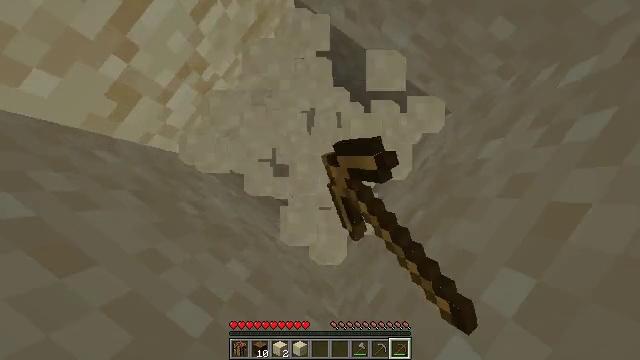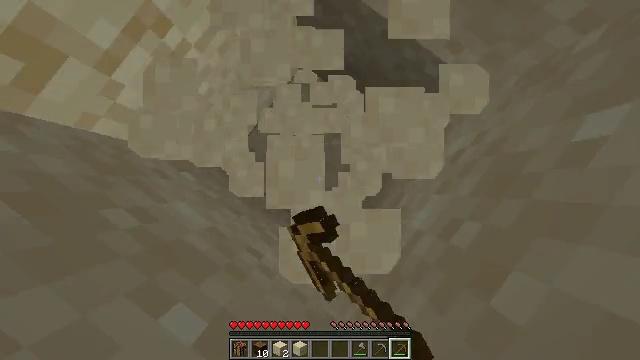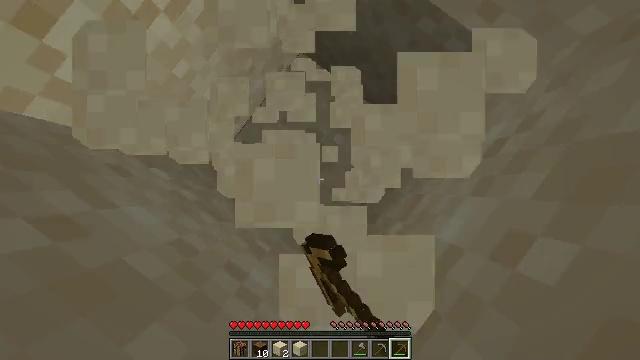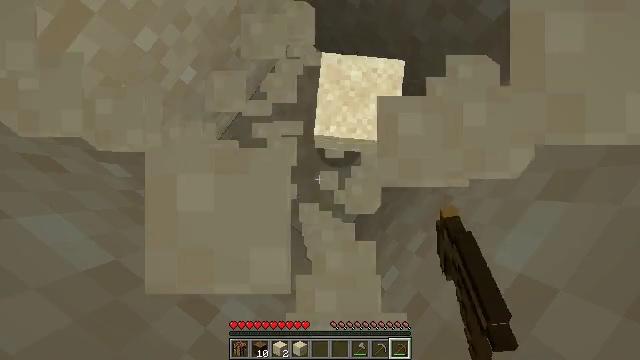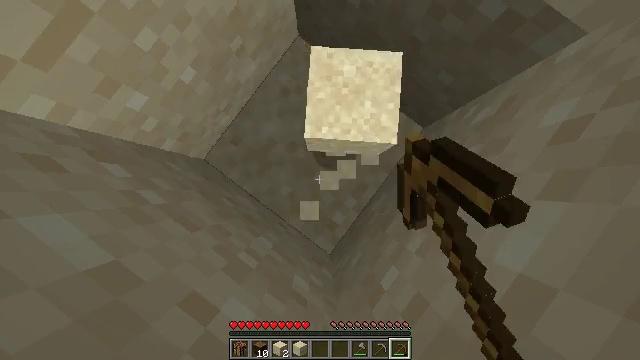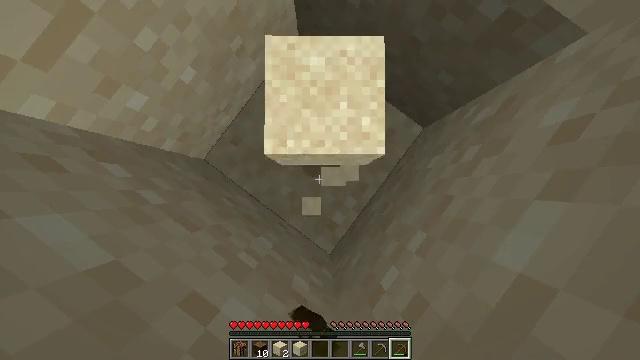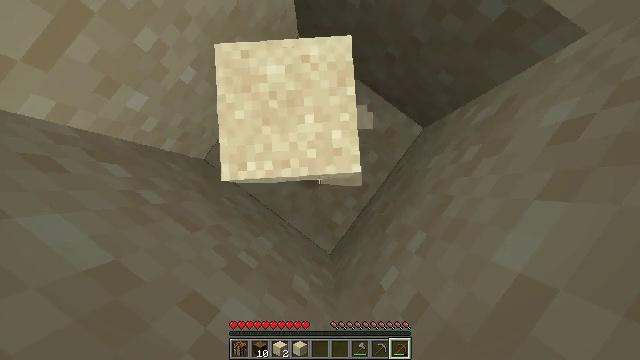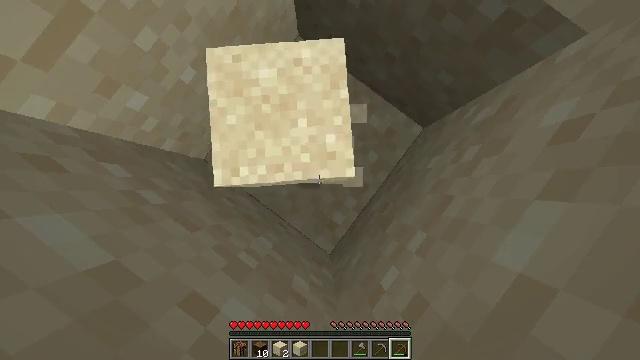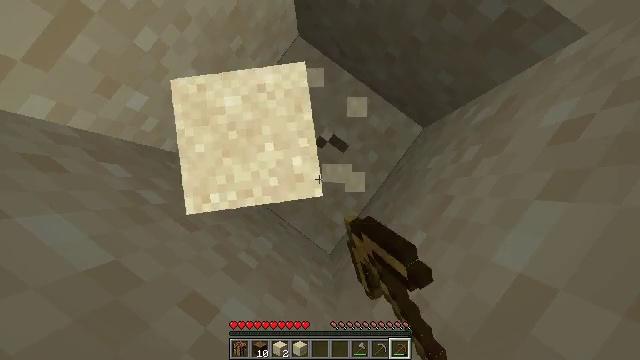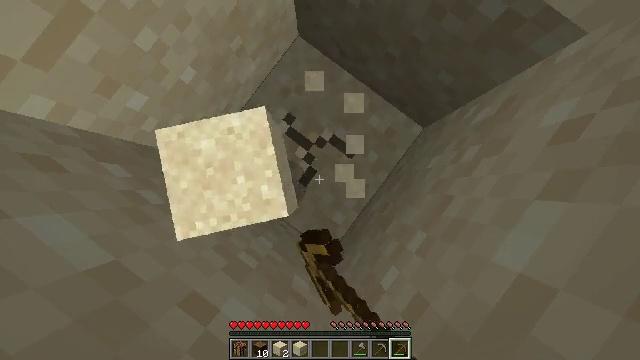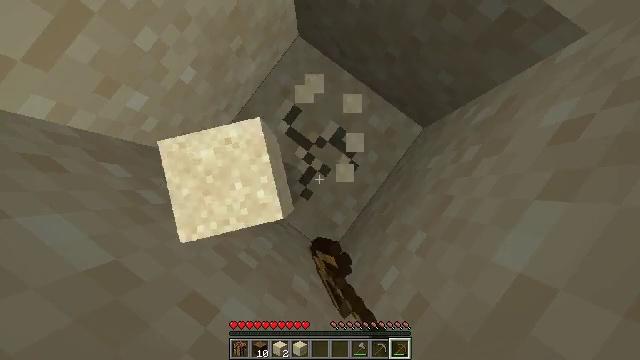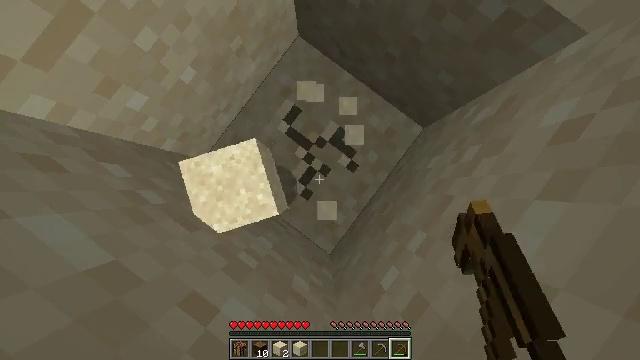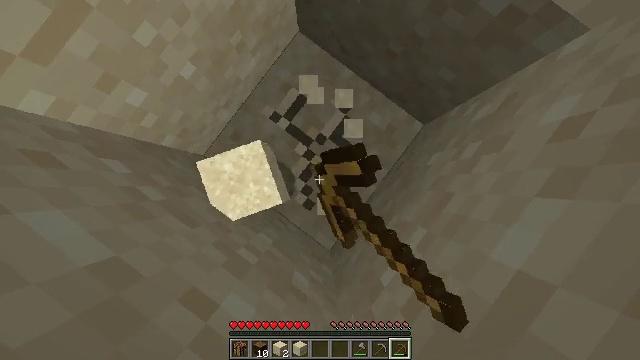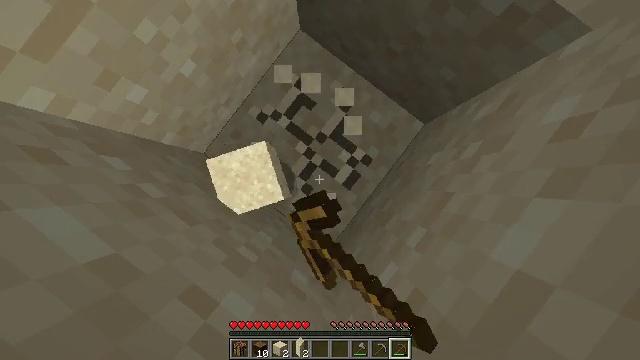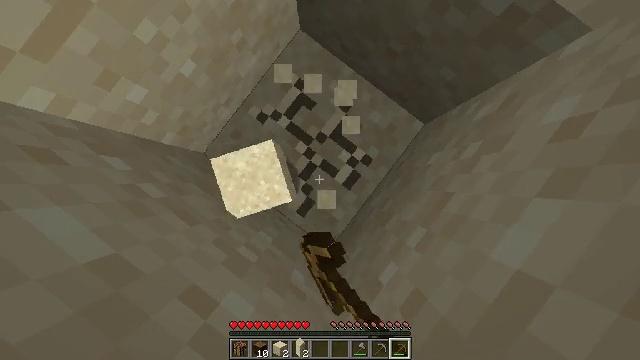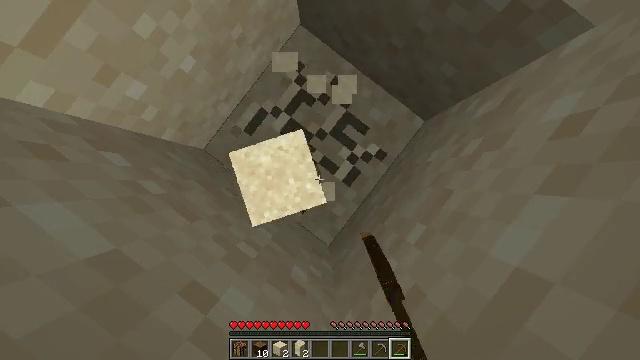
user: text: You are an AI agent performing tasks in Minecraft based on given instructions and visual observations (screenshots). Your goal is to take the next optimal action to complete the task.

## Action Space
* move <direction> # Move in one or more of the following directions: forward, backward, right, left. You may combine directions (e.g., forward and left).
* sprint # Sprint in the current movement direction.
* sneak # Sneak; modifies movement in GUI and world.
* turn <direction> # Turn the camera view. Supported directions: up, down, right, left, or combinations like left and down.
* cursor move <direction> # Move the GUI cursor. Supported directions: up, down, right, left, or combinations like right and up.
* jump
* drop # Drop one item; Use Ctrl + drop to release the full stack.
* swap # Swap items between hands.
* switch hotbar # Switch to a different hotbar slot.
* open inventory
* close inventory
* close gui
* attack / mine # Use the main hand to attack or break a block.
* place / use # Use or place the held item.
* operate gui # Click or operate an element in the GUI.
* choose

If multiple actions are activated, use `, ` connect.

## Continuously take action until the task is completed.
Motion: motion action
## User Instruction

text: Mine sand by the water.
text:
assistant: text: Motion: attack / mine
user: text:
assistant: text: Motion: attack / mine
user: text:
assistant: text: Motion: attack / mine
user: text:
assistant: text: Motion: attack / mine
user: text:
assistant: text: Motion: attack / mine
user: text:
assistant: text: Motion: attack / mine
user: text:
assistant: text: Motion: attack / mine
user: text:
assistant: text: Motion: attack / mine
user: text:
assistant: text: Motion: attack / mine
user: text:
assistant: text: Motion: attack / mine
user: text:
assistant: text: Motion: attack / mine
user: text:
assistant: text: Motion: attack / mine
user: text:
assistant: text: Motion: attack / mine
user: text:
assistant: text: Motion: attack / mine
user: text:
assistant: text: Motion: attack / mine
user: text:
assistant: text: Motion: attack / mine
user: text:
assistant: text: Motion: attack / mine
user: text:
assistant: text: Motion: attack / mine
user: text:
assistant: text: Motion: attack / mine
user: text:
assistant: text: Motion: attack / mine
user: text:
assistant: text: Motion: attack / mine
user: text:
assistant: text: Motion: attack / mine
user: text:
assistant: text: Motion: attack / mine
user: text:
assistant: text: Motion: attack / mine